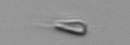
Label: Calciopappus